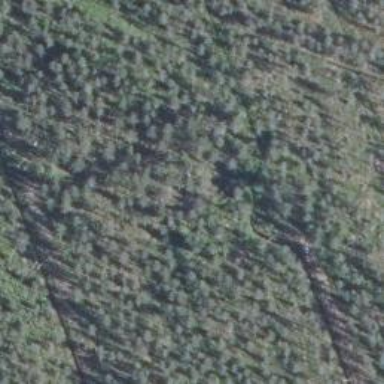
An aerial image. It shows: Woodland with needle-leaved trees.